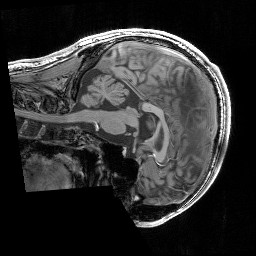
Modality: T1w
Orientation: sagittal
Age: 22
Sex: male
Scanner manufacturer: siemens
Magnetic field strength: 3 T
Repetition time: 2.3 s
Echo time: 0.00344 s